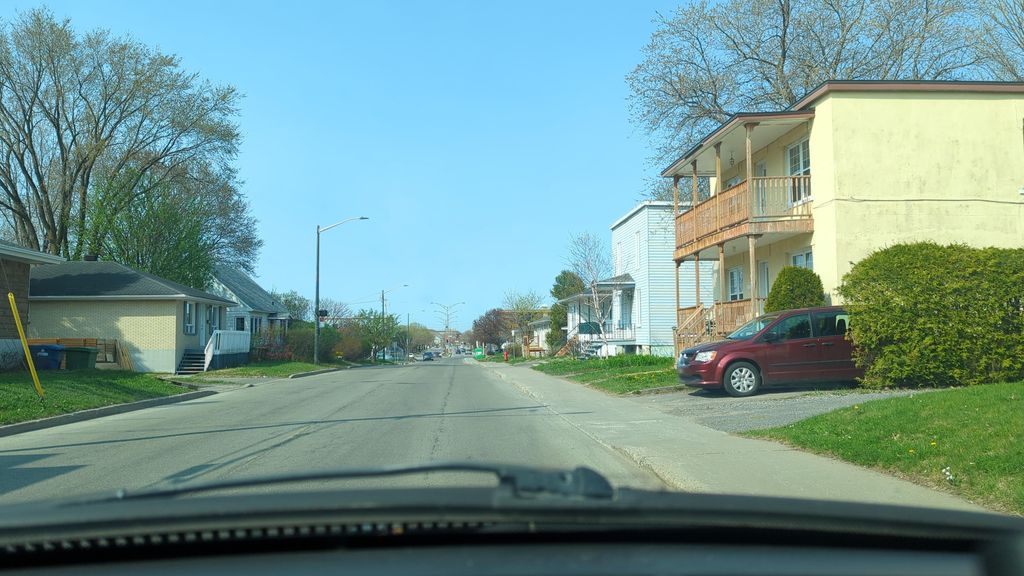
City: quebec_city